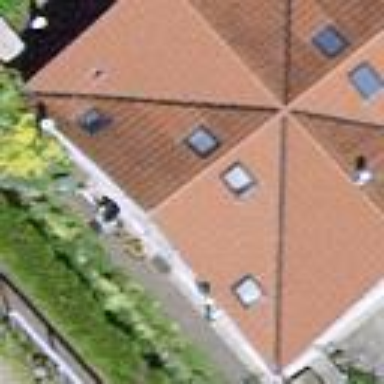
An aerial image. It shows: Simple house.